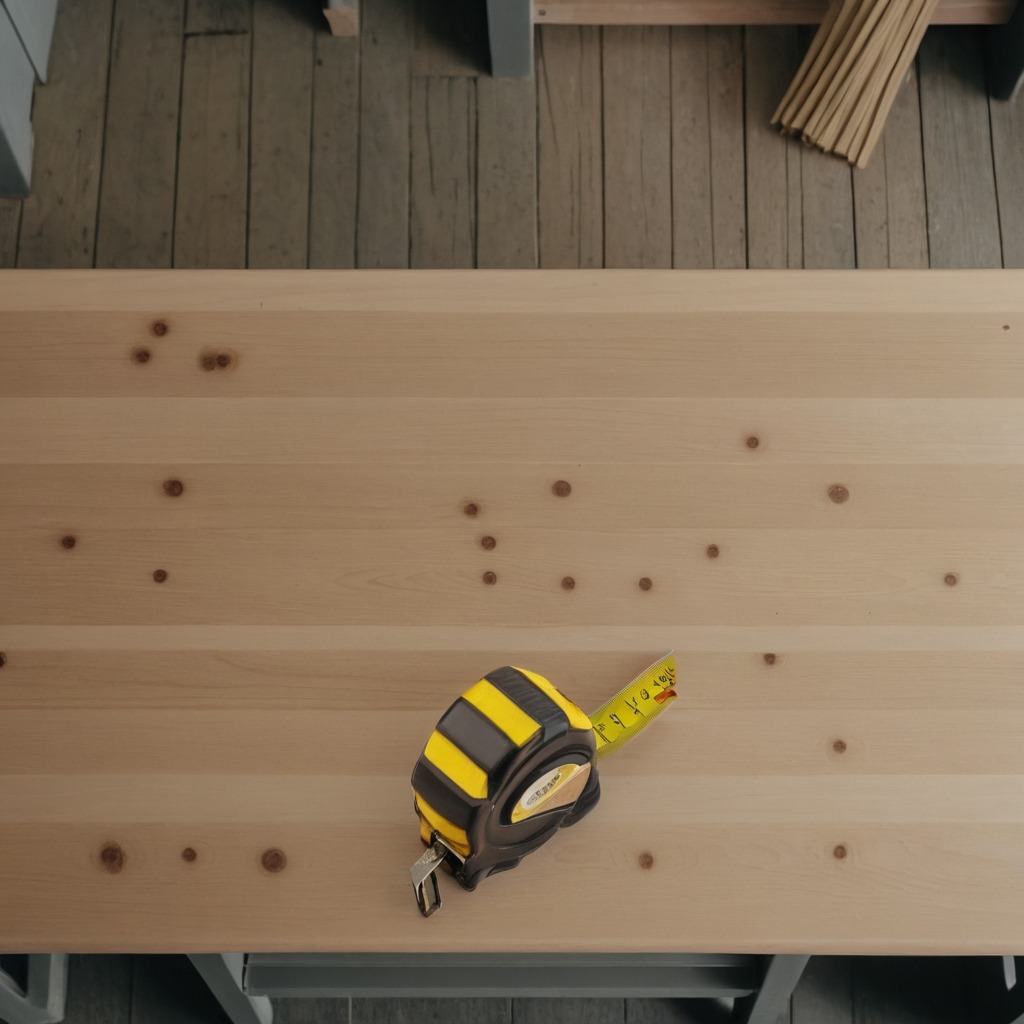
A measuring tape is lying on the workbench inside a coastal fishing gear workshop.